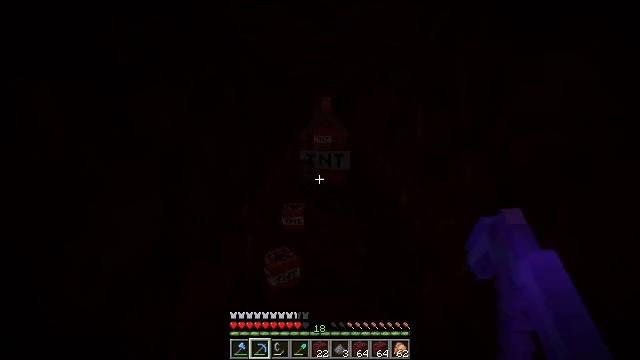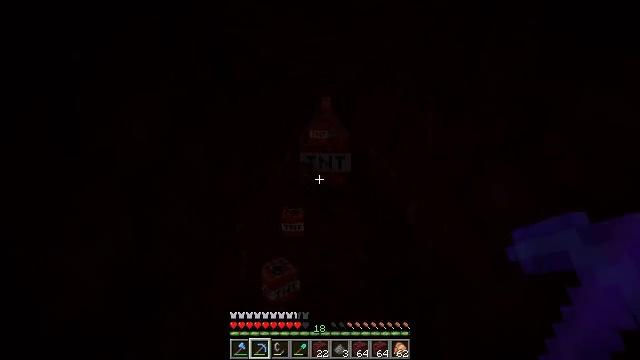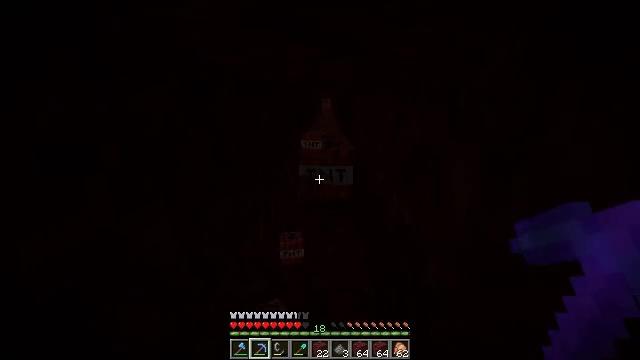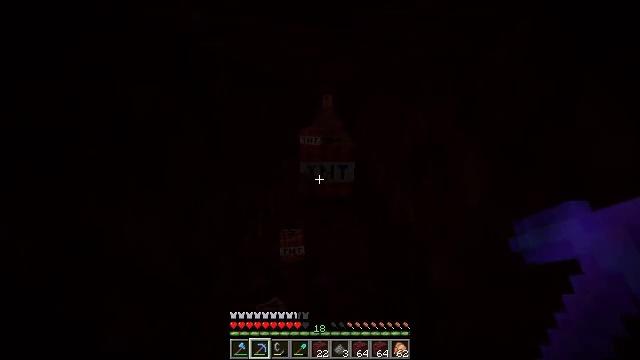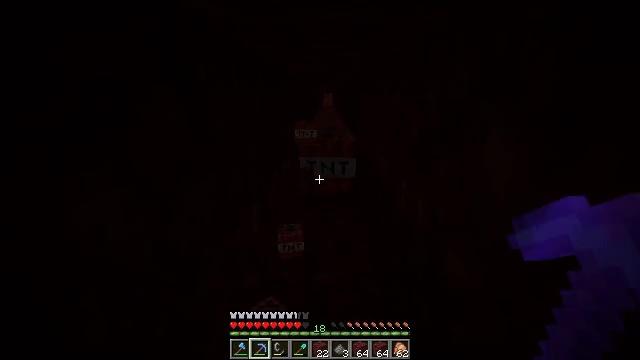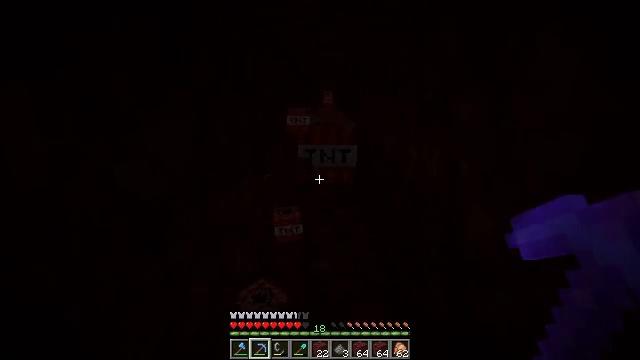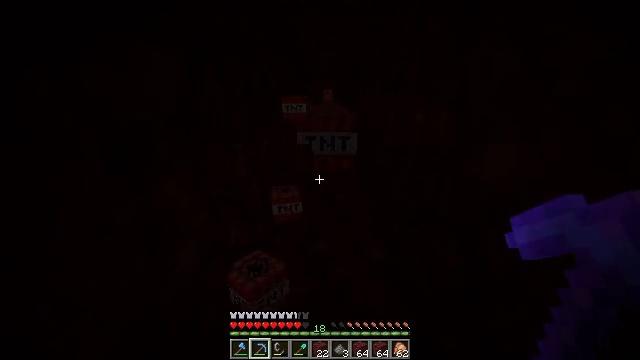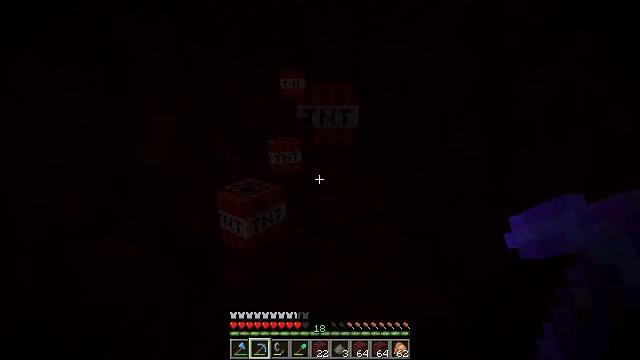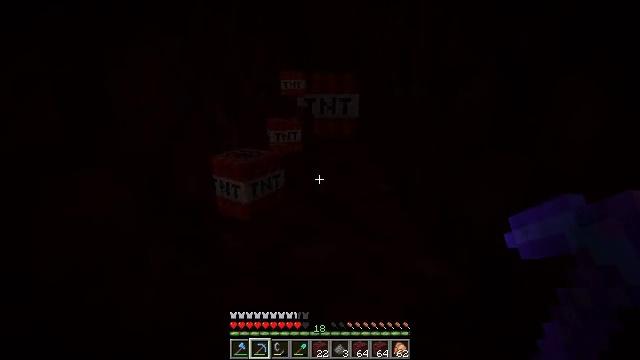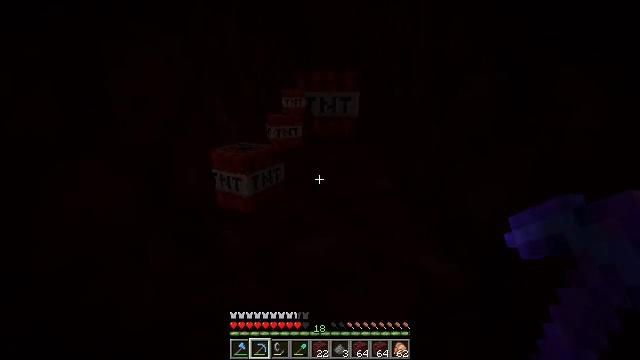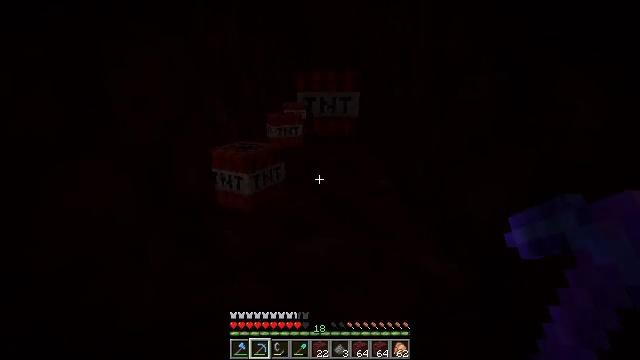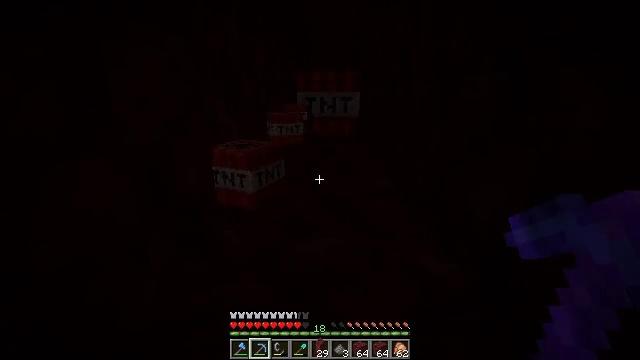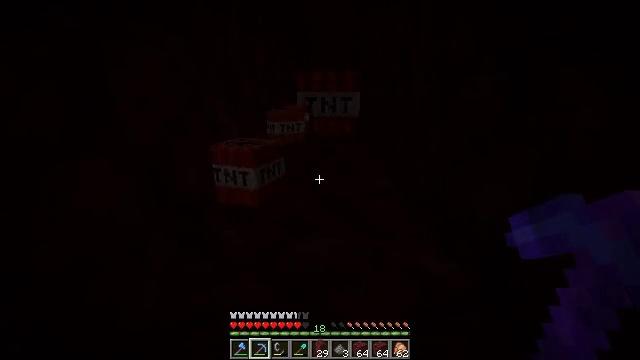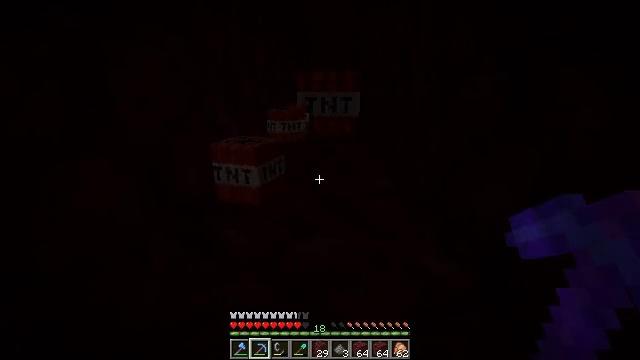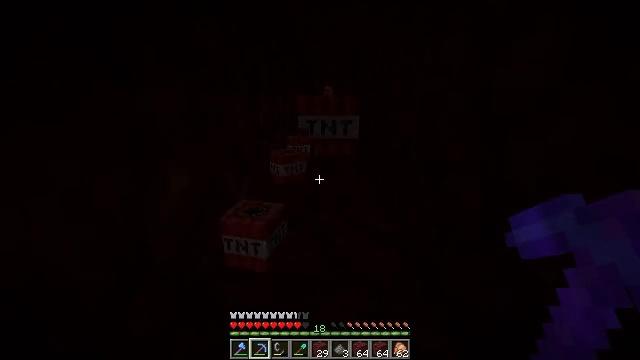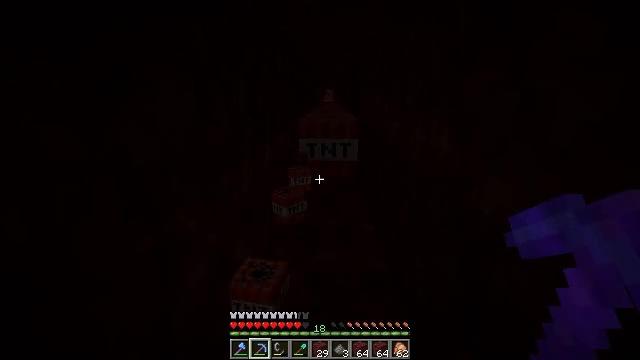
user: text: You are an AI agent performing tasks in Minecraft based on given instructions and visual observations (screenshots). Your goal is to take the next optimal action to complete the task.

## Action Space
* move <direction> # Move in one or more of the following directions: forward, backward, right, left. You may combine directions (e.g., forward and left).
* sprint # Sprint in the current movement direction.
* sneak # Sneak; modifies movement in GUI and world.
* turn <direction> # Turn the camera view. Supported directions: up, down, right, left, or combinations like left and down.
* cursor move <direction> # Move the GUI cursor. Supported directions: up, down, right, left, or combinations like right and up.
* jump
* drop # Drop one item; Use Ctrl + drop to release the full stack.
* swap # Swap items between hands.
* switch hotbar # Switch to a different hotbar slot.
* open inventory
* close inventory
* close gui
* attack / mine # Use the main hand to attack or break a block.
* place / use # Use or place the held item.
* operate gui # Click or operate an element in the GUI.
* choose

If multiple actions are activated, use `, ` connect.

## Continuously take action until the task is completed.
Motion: motion action
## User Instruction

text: Break the TNT to collect it.
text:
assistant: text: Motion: move forward
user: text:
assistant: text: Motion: move forward, jump
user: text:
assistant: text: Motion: move forward, jump
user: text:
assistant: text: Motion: move forward, jump
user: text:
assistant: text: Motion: move forward, jump
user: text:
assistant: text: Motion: move forward, jump
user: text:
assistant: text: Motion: move forward, jump
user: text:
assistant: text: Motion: move forward, jump
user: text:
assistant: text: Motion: move forward, jump
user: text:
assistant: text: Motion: move forward
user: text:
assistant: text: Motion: move forward
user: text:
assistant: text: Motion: move forward
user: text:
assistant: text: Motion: move forward
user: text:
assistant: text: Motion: move forward, jump
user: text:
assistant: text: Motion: move forward, jump
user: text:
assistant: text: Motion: move forward, jump
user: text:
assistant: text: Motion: move forward, jump
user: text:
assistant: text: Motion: move forward, jump
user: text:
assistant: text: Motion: move forward
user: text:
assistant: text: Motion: move forward
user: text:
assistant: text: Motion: move forward
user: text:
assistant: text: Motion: move forward
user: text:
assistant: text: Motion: move forward
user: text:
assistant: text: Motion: move forward
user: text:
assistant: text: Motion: move forward
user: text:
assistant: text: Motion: move forward
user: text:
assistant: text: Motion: move forward
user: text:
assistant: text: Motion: move forward
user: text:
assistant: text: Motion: move forward
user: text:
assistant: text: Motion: move forward, turn right and down